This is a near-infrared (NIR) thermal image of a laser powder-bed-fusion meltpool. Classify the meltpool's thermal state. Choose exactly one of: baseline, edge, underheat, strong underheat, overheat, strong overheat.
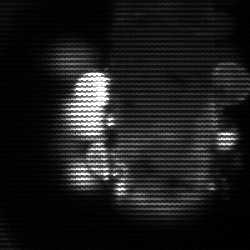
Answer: strong underheat